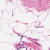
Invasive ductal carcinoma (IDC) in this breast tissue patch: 0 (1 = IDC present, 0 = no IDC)